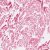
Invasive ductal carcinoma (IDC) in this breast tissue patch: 0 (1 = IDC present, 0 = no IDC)